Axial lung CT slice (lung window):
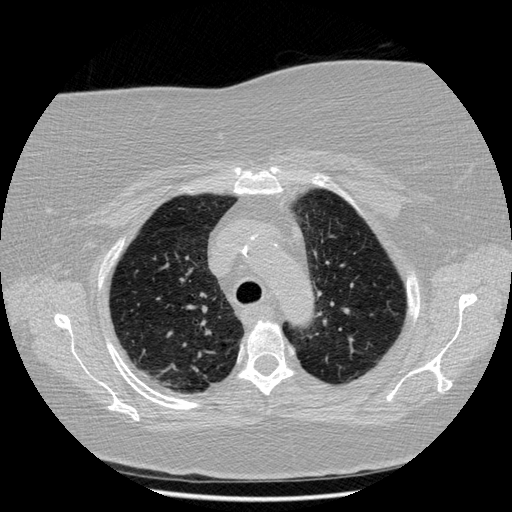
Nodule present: no